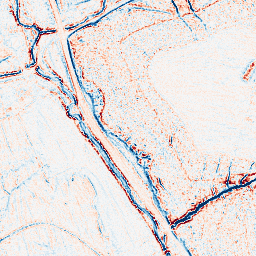
Category: classical
Decomposition family: uniform
Decomposition parameters: size: 5
Upsampling method: regularized
Upsampling parameters: scale: 4
lambda_reg: 0.01
Upsampling scale: 4